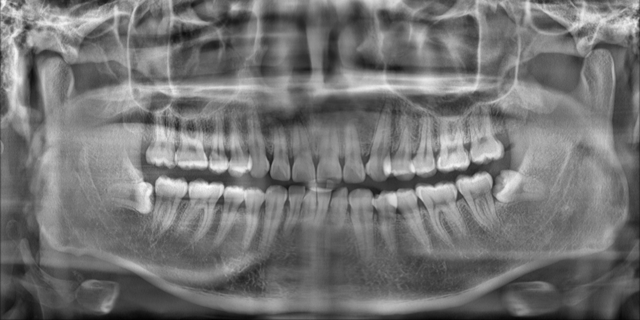
adult